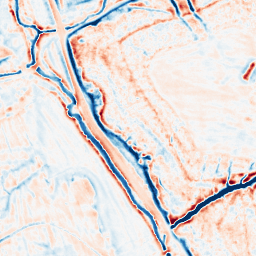
Category: edge_preserving
Decomposition family: bilateral
Decomposition parameters: d: 15
sigma_color: 150
sigma_space: 100
Upsampling method: bilinear
Upsampling parameters: scale: 2
Upsampling scale: 2